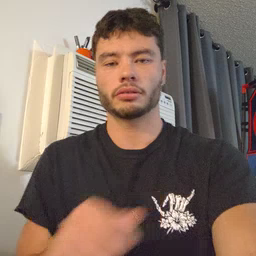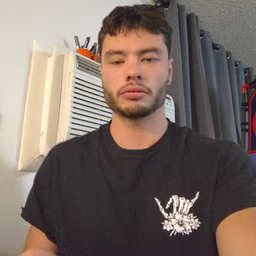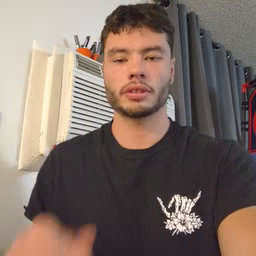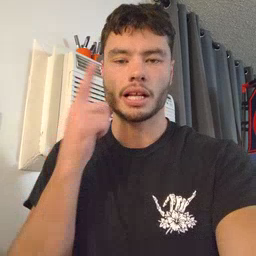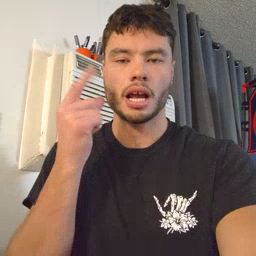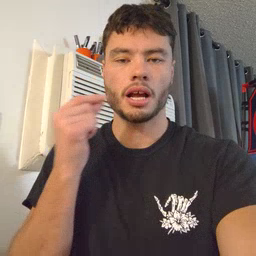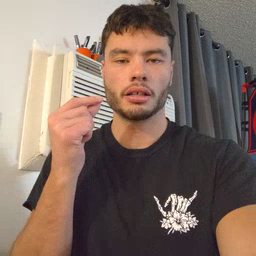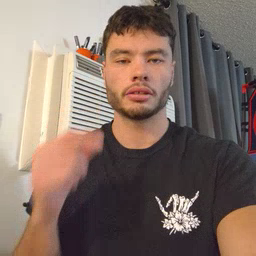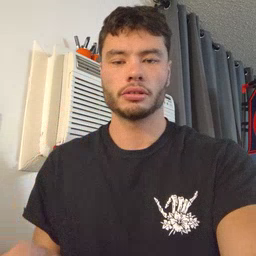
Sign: cat